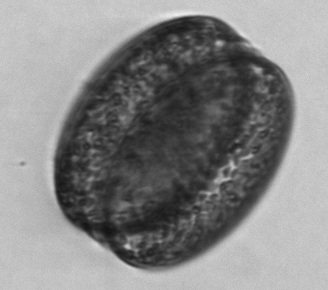
Label: Coscinodiscus